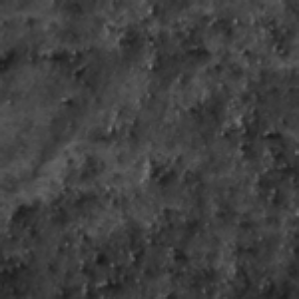
Label: frost